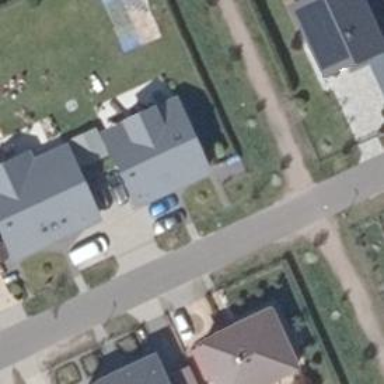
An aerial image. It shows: Detached building.